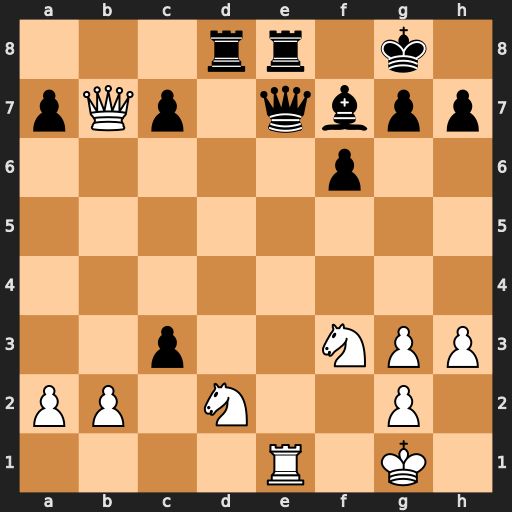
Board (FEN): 3rr1k1/pQp1qbpp/5p2/8/8/2p2NPP/PP1N2P1/4R1K1
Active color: w
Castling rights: -
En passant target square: -
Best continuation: Rxe7 Rxe7 bxc3